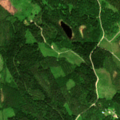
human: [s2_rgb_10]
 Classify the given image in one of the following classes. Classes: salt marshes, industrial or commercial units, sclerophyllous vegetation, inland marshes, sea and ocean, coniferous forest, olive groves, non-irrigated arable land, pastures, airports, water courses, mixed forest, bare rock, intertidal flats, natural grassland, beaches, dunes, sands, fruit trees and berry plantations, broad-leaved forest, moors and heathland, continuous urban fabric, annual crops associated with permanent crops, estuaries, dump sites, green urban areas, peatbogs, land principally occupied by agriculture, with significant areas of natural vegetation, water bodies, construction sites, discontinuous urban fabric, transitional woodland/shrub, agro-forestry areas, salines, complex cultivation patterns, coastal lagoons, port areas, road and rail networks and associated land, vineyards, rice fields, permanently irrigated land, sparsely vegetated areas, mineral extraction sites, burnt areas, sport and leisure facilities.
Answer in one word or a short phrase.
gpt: coniferous forest, mixed forest, transitional woodland/shrub